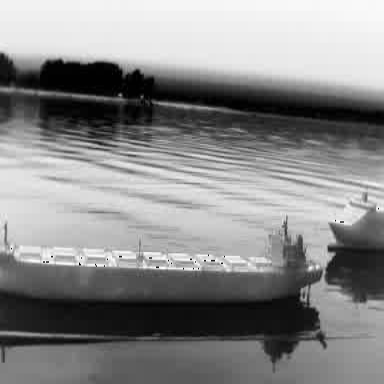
There is a liner in the infrared image.